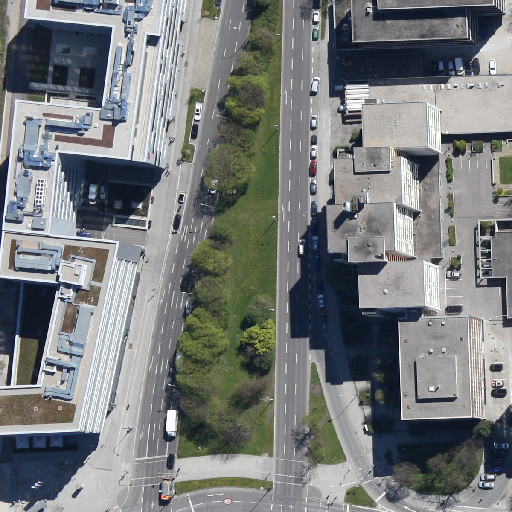
Referring expression: sidewalk